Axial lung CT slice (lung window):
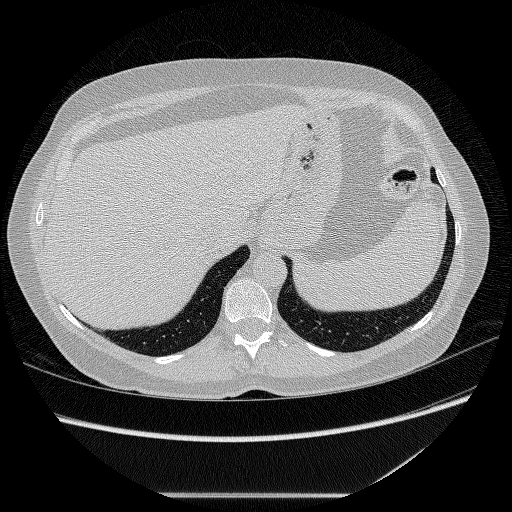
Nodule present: no